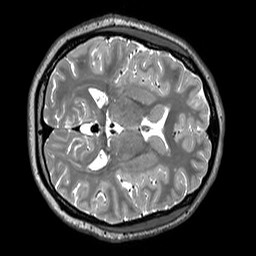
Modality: T2w
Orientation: axial
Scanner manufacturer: siemens
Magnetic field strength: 3 T
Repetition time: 3.2 s
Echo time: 0.406 s